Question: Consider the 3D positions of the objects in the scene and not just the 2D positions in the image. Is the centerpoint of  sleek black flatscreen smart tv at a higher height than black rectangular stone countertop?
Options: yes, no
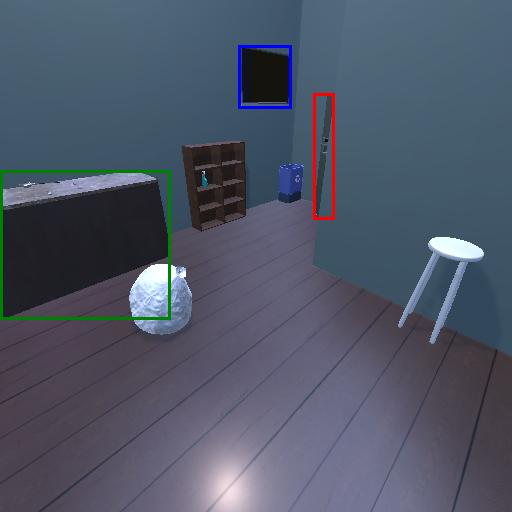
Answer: yes